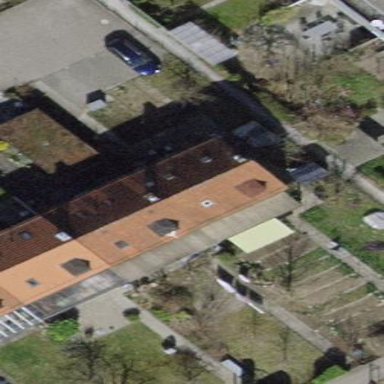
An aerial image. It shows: Semidetached house with gabled tile roof.